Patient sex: M
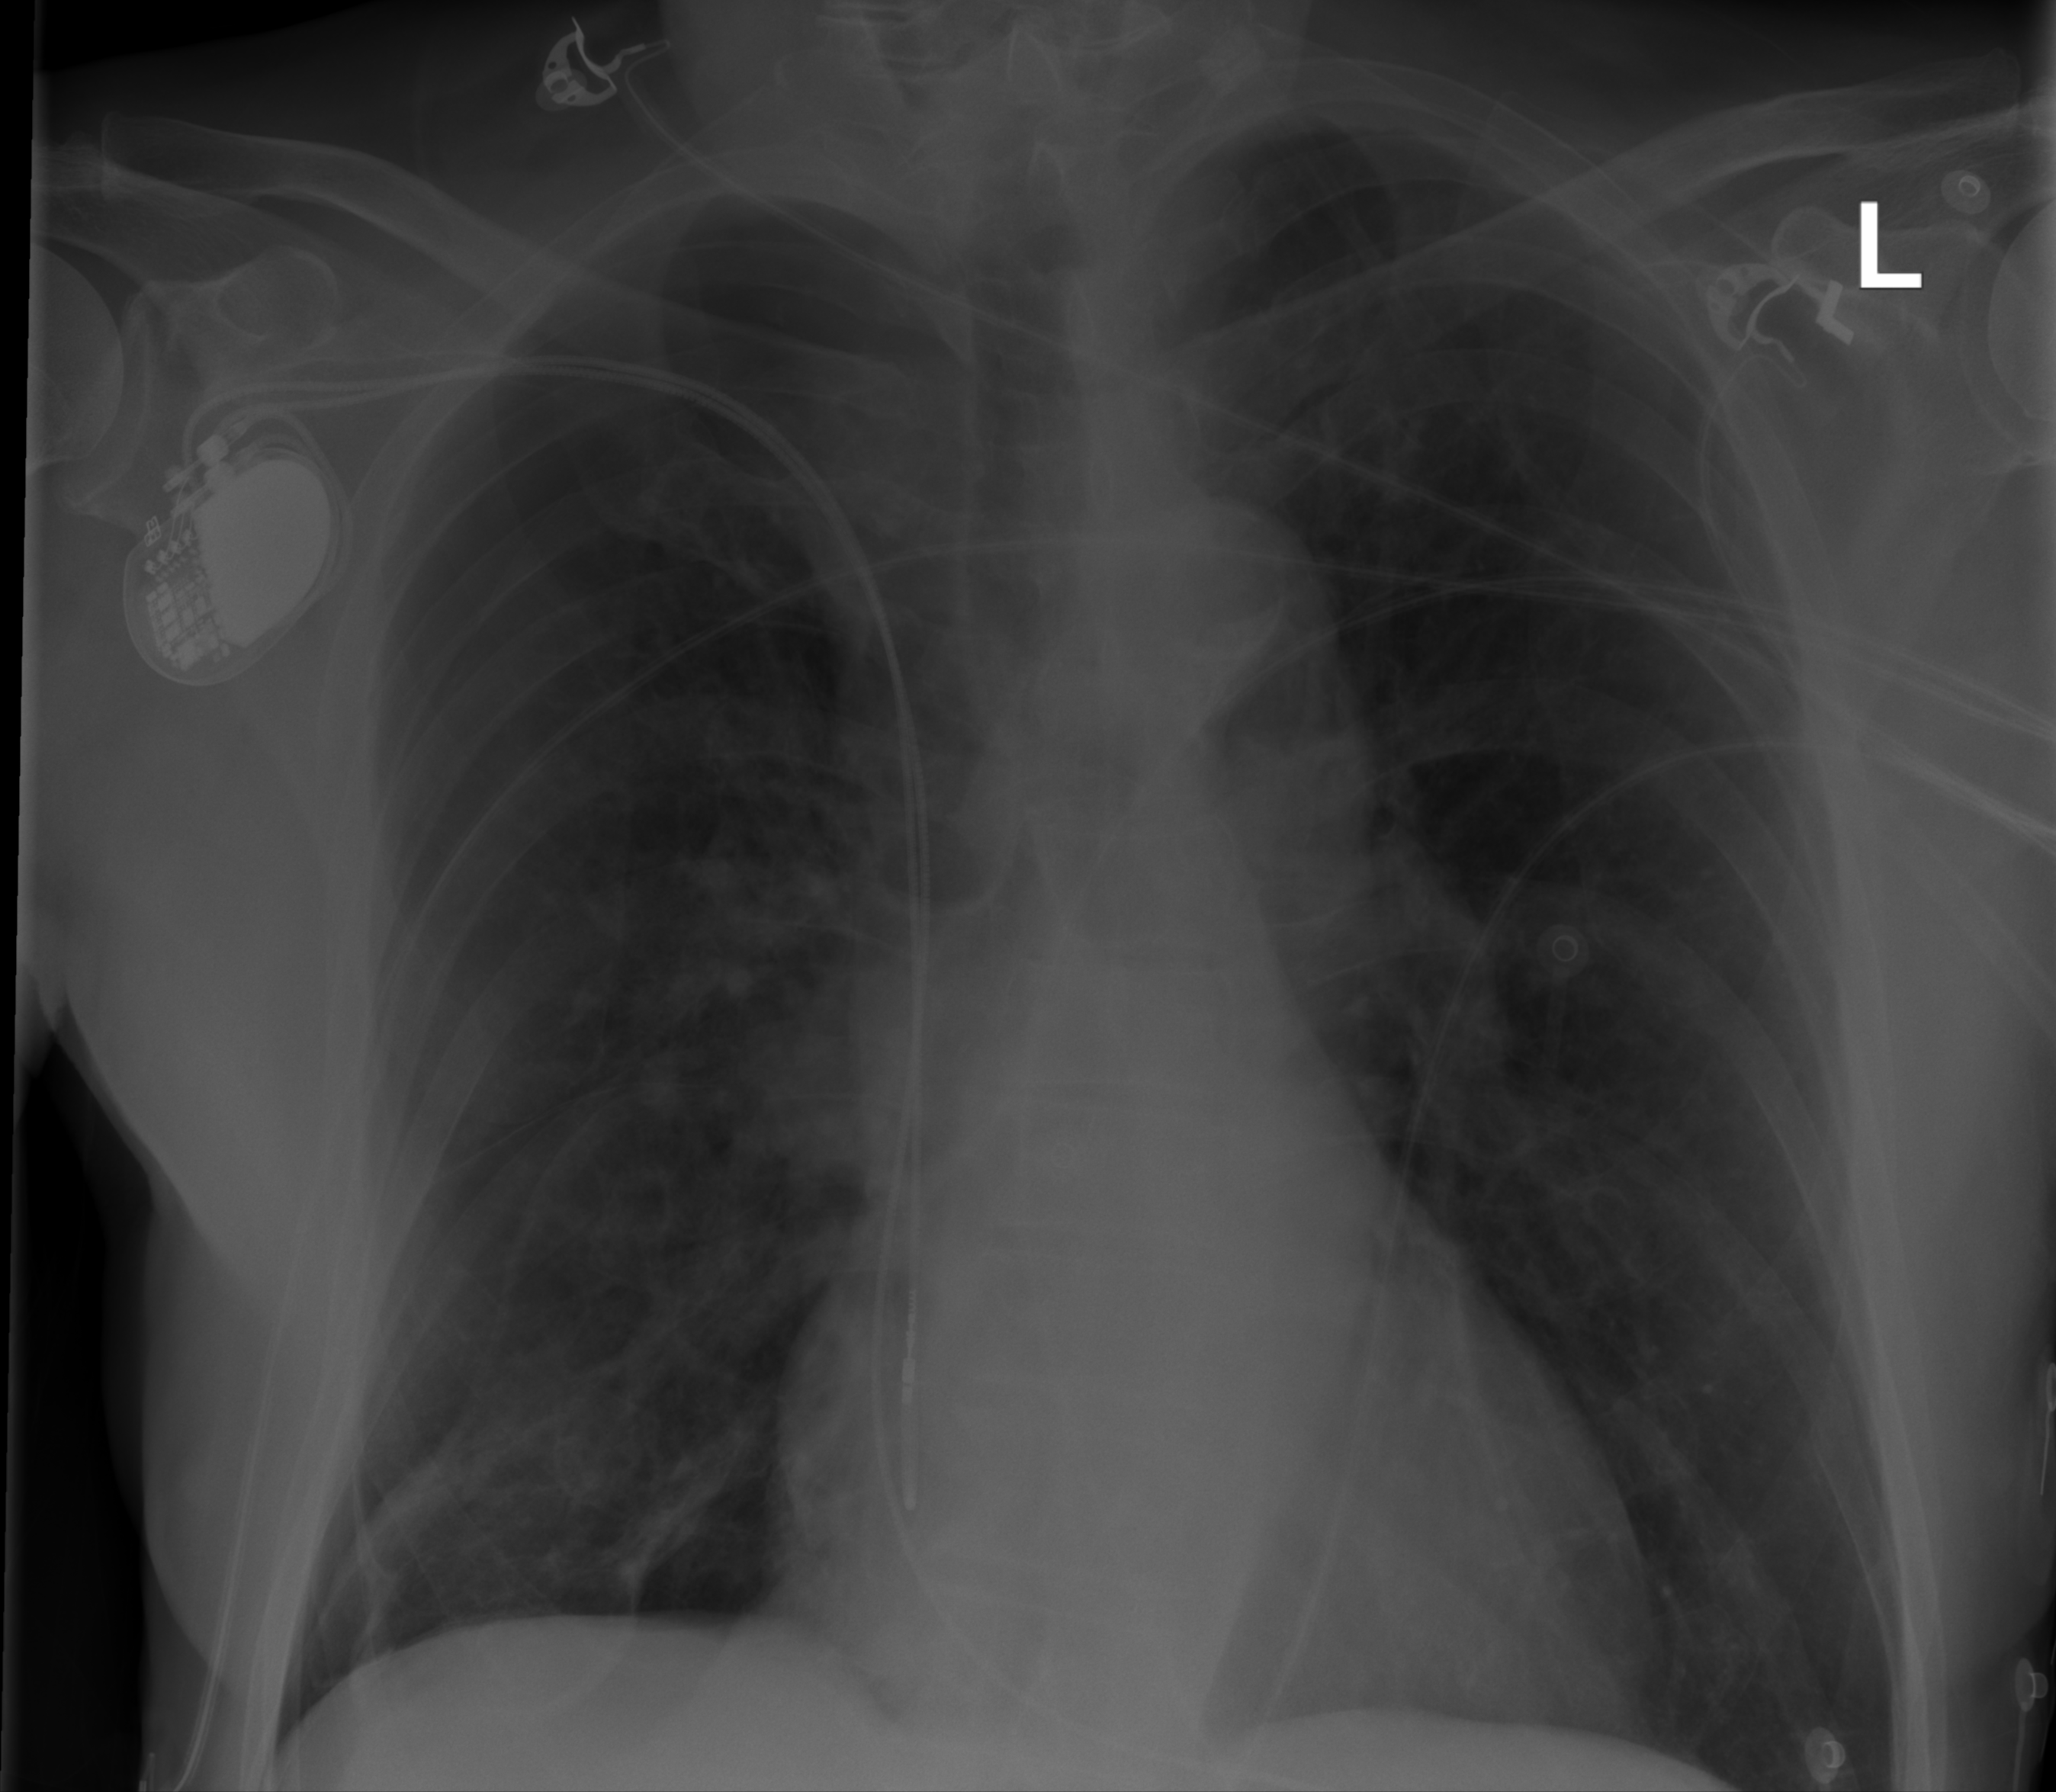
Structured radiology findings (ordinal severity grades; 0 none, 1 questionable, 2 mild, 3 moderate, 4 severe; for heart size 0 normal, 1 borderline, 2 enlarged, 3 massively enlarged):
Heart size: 0
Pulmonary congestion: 0
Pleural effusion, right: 0
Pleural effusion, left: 0
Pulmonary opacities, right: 0
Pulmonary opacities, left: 0
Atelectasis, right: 0
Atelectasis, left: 0